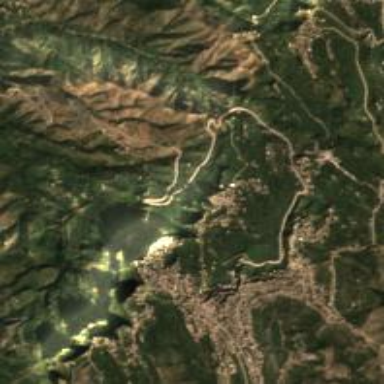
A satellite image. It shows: Small settlement known as hamlet.